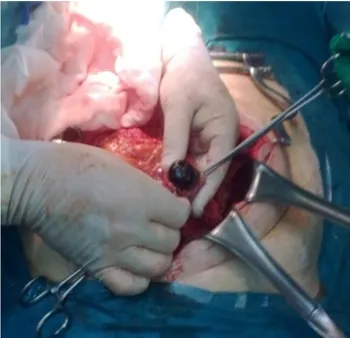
(b) Extraction of the gallstone from the stomach.
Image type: medical_photograph (other_medical_photograph)